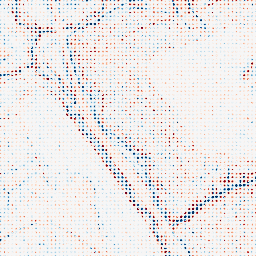
Category: edge_preserving
Decomposition family: anisotropic_diffusion
Decomposition parameters: iterations: 20
kappa: 50
gamma: 0.05
Upsampling method: sinc_blackman
Upsampling parameters: scale: 8
kernel_size: 4
Upsampling scale: 8